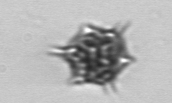
Label: Dictyocha